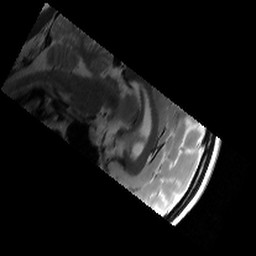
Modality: T2w
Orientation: sagittal
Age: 22
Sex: female
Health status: healthy
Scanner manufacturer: siemens
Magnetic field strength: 3 T
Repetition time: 6 s
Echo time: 0.064 s